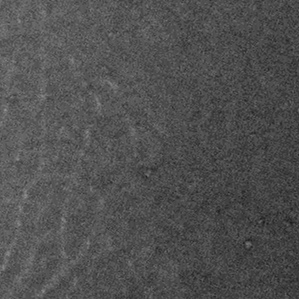
Label: frost